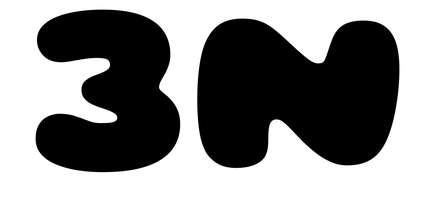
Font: Gluten_Black